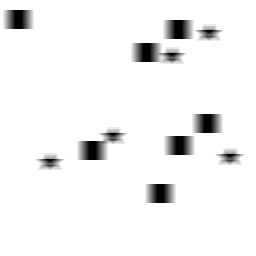
Squares: 7
Triangles: 0
Stars: 5
Total shapes: 12